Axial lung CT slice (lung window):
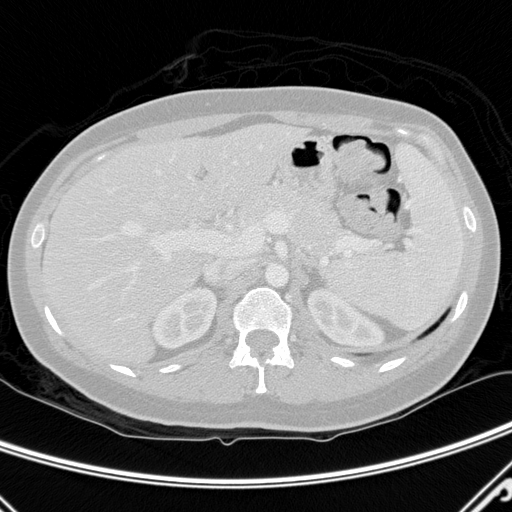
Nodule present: no